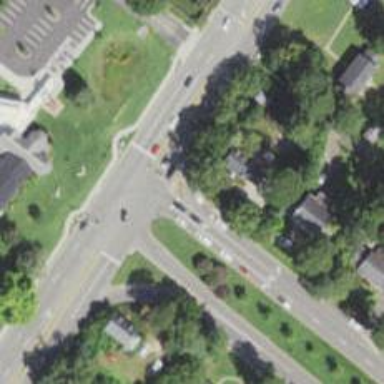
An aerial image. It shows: Asphalt road with primary link designation.